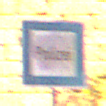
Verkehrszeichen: Polizei
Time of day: MorningAfternoon
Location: Outdoor (Urban)
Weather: Clear
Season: NotSpecified
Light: Natural